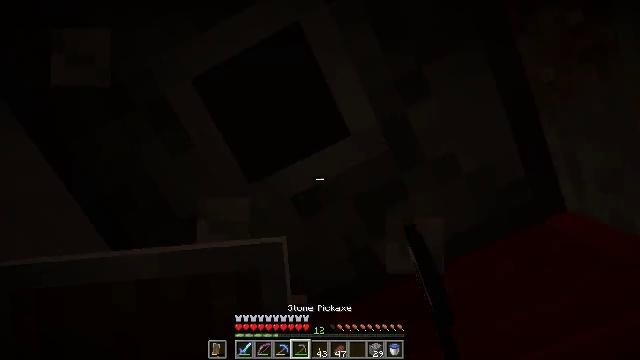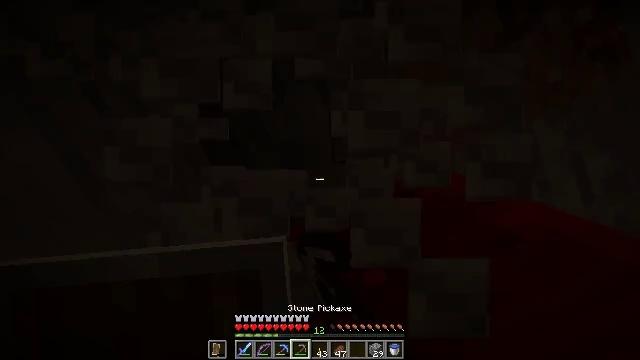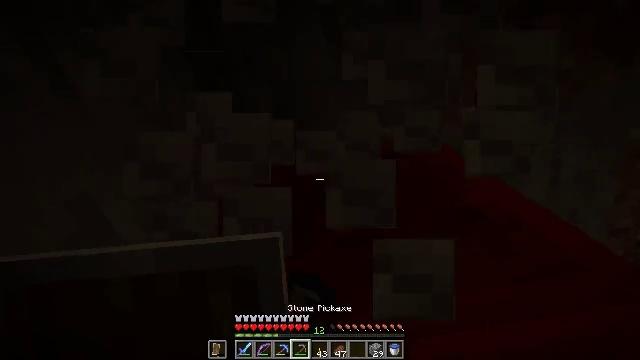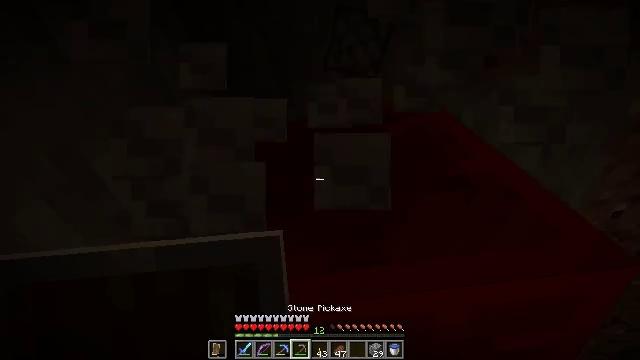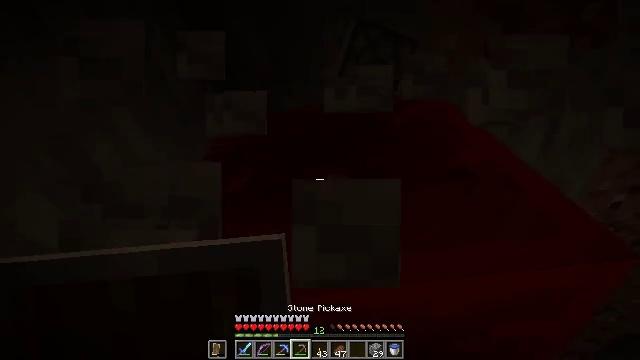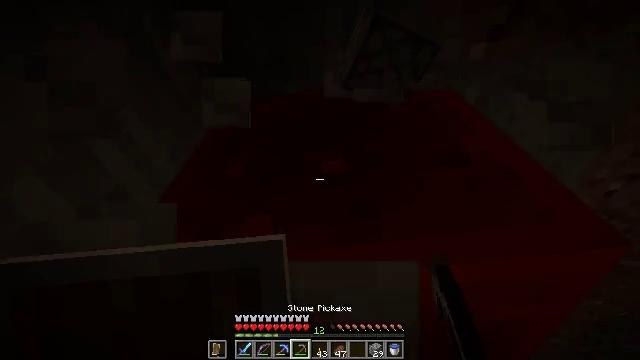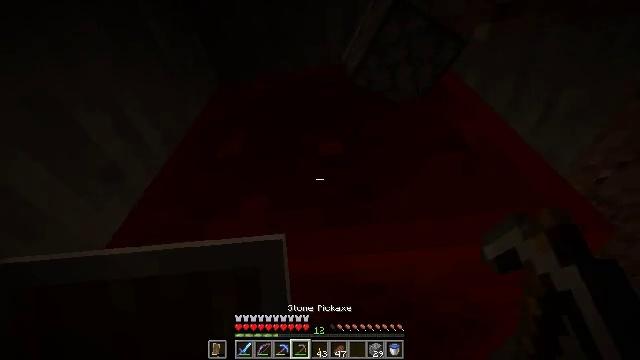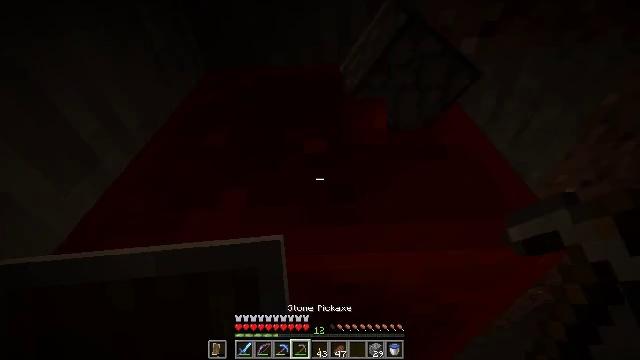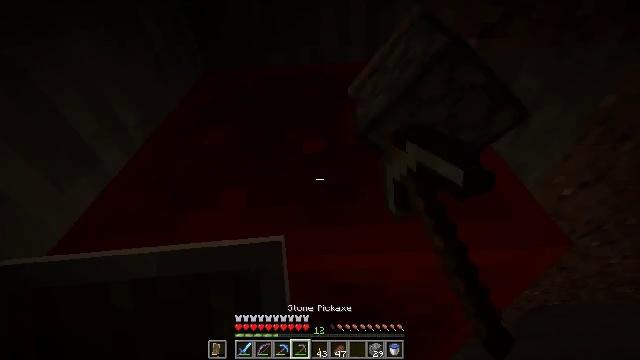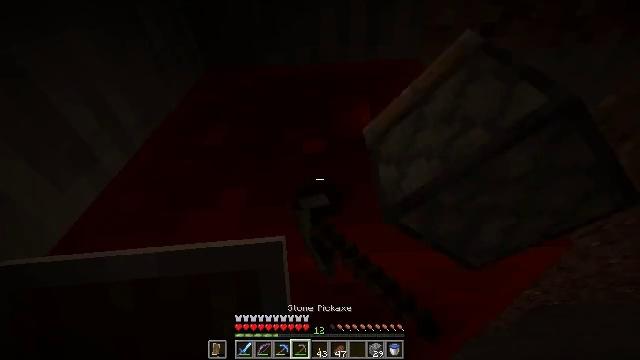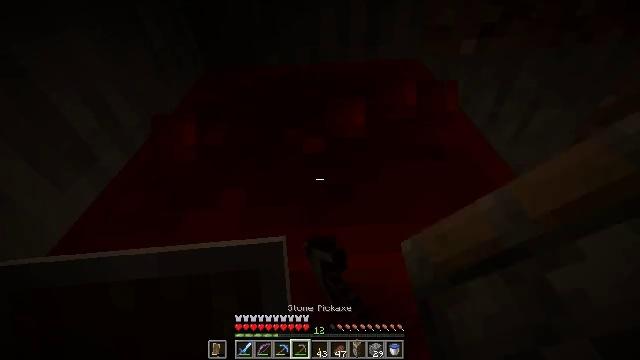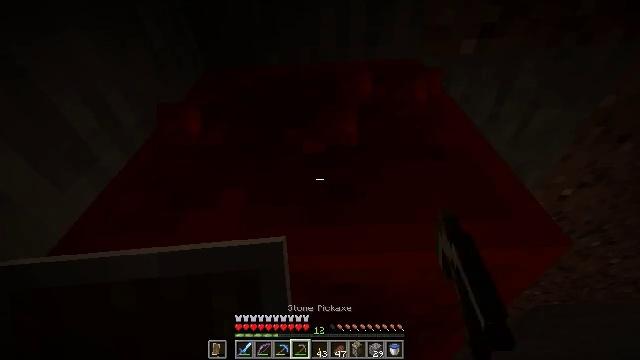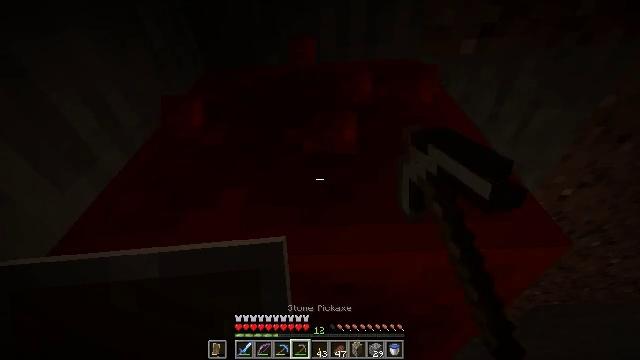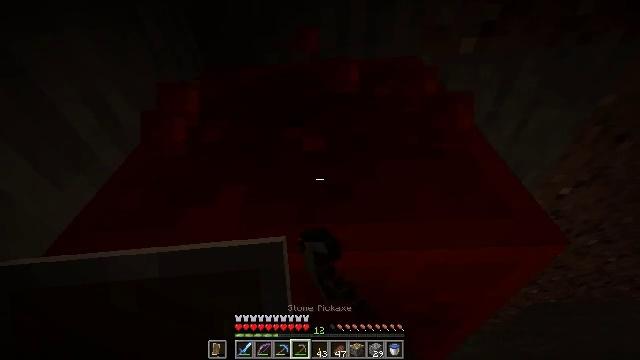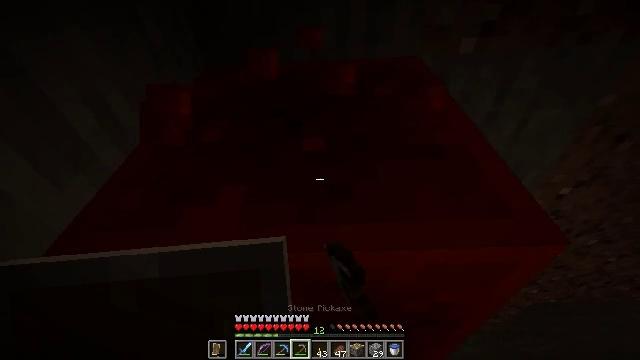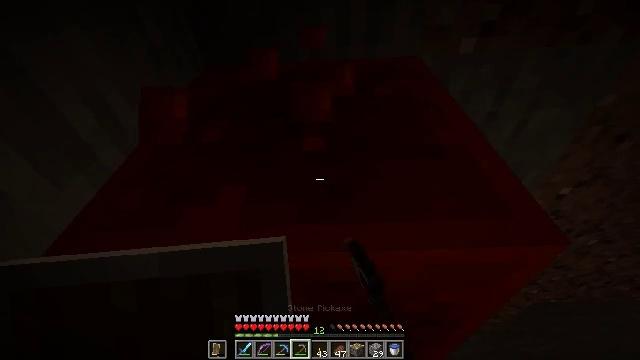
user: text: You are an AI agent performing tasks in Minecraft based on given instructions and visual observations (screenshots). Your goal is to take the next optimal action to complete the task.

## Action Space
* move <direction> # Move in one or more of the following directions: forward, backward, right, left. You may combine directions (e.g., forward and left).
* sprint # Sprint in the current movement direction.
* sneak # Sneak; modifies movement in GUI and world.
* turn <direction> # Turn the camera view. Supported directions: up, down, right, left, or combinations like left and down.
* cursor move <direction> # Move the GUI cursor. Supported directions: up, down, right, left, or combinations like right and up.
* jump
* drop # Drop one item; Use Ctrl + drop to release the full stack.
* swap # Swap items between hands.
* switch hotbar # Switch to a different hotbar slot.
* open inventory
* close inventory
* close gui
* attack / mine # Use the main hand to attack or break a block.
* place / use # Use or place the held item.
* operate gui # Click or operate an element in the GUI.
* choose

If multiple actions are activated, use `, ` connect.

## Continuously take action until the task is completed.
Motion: motion action
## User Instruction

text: Dig up the redstone block for redstone components.
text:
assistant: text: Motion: no_op
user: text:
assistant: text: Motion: turn right and down
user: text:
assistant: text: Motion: turn right and down
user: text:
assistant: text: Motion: turn down
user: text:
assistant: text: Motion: turn down
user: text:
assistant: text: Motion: turn right and down
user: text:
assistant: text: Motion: turn right, attack / mine
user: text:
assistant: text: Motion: attack / mine
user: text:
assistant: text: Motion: attack / mine
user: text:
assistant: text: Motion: attack / mine
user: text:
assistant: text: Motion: attack / mine
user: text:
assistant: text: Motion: attack / mine
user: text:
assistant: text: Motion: attack / mine
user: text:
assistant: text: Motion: attack / mine
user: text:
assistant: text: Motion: attack / mine
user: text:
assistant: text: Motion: attack / mine
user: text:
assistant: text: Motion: attack / mine
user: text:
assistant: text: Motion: attack / mine
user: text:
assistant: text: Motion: attack / mine
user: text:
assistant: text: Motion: attack / mine
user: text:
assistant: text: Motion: attack / mine
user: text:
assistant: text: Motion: attack / mine
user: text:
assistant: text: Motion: attack / mine
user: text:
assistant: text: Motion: attack / mine
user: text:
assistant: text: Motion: attack / mine
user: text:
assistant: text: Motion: attack / mine
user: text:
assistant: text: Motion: attack / mine
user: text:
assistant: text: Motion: attack / mine
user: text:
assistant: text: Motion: attack / mine
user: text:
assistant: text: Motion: attack / mine